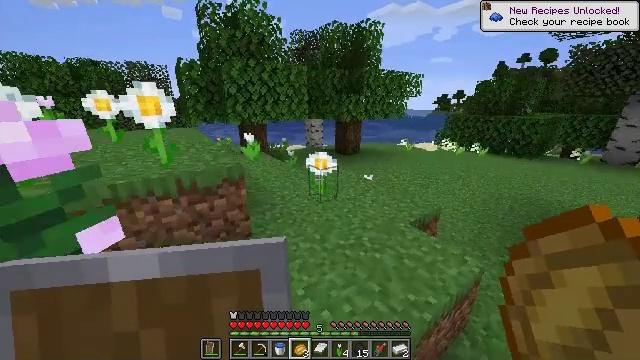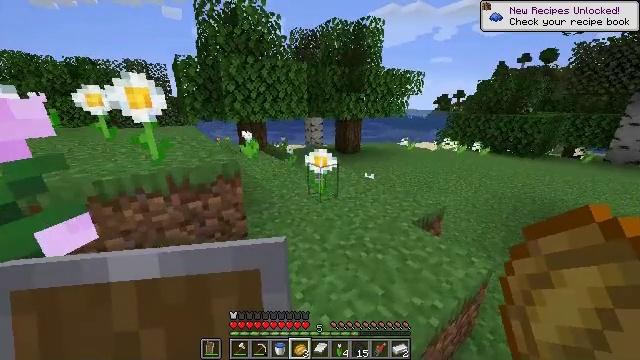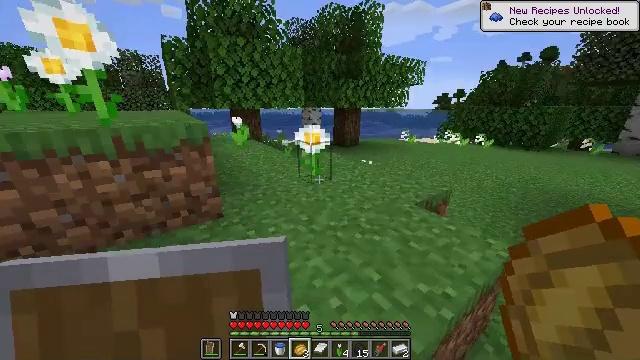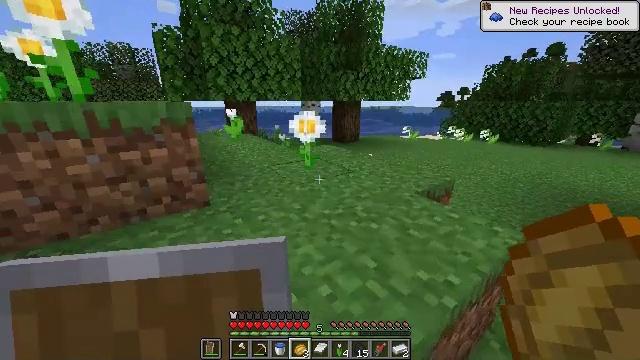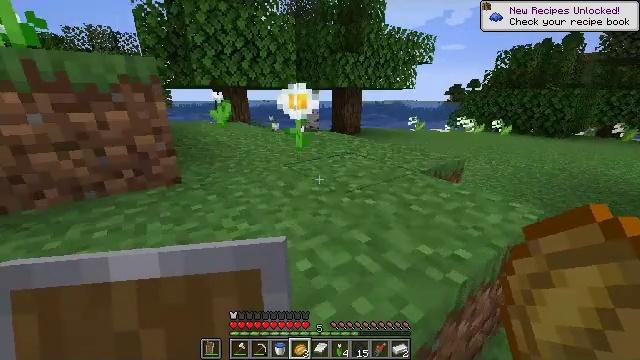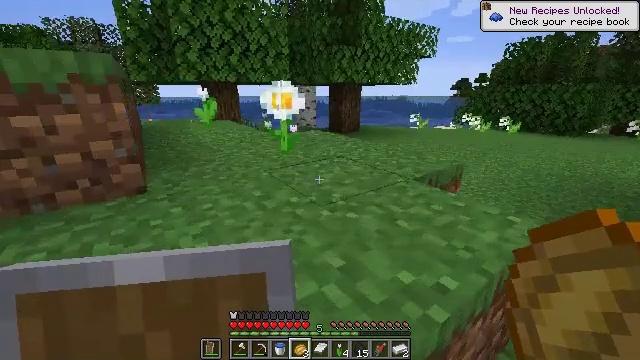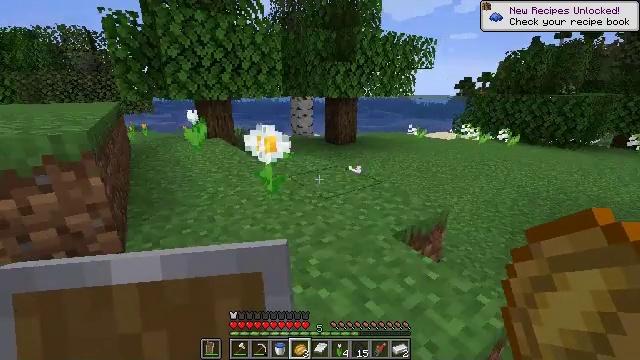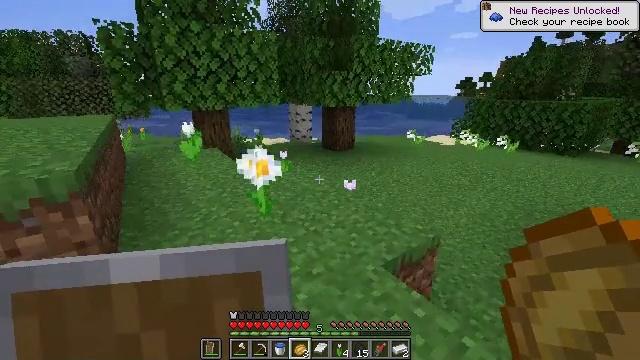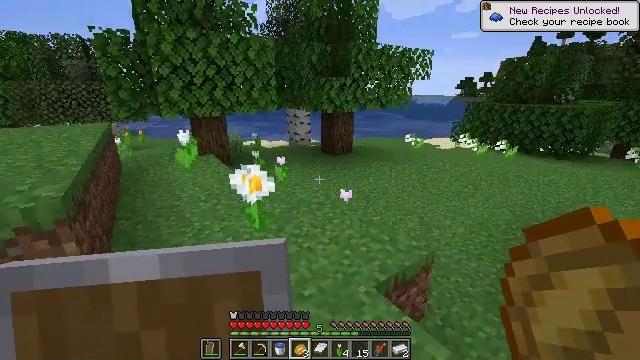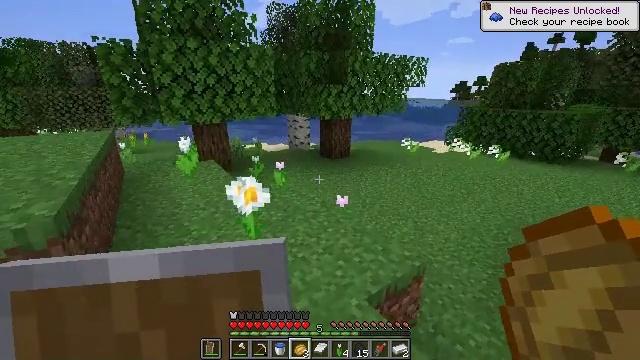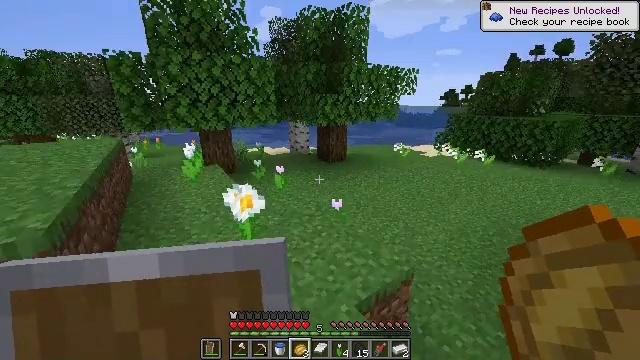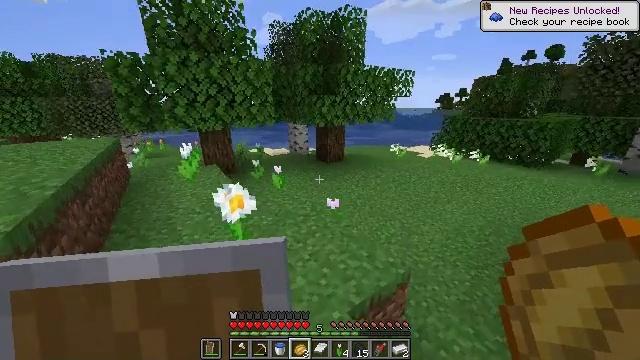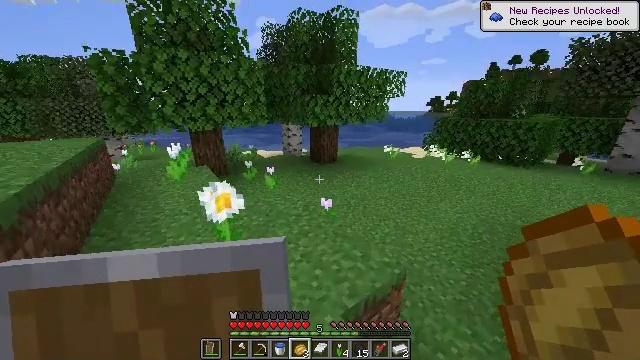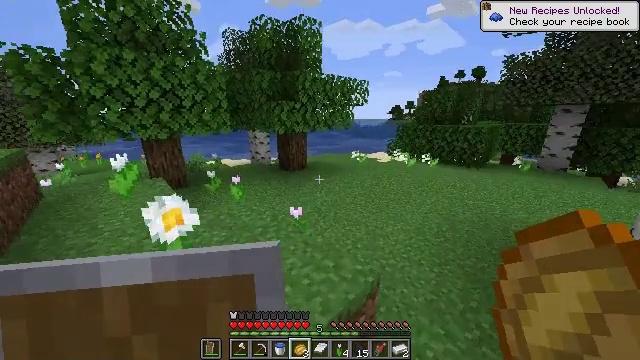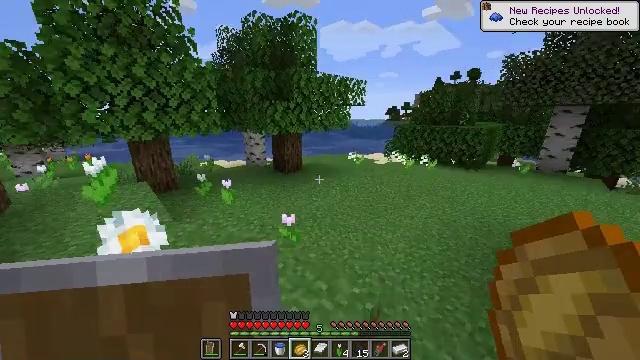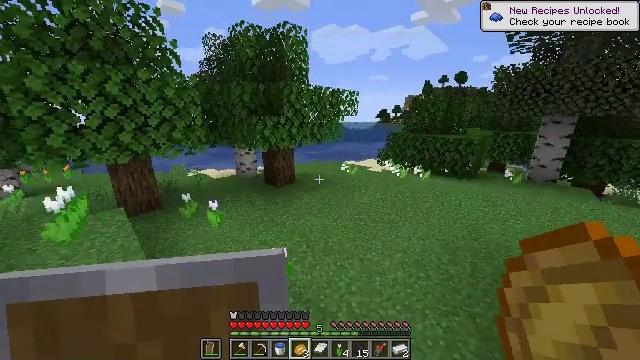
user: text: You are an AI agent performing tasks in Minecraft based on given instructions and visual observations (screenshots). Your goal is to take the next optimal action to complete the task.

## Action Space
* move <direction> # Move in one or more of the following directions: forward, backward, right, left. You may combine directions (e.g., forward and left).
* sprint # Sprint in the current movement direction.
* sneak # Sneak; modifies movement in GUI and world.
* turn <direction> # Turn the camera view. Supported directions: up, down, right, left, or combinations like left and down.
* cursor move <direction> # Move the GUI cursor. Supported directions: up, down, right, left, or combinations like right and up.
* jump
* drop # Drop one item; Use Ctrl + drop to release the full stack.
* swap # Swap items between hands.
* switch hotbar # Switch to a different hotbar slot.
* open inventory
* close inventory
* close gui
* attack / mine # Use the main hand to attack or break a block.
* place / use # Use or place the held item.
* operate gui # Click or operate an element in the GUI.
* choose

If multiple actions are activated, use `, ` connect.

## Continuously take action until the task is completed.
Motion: motion action
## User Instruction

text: Remove a baked potato from the inventory.
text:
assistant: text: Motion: move forward, sprint, jump
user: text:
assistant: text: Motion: move forward, sprint, jump
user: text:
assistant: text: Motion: move forward, sprint, jump
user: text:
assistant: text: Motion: move forward, sprint, jump
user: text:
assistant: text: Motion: move forward, sprint, jump
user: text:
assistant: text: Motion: move forward, sprint, jump
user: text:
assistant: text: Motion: move forward, sprint, jump
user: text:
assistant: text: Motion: move forward, sprint, jump
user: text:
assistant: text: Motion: move forward, sprint, jump
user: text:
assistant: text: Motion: move forward, sprint, jump
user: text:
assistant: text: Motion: move forward, sprint, jump
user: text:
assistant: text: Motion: move forward, sprint, turn right, jump
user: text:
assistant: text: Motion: move forward, sprint, turn right and up, jump
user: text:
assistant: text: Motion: move forward, sprint, jump
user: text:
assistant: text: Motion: move forward, sprint, turn right, jump
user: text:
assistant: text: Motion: move forward, sprint, jump
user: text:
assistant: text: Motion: move forward, sprint, jump
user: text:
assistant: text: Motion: move forward, sprint, jump
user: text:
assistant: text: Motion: move forward, sprint, jump
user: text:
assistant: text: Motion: move forward, sprint, jump
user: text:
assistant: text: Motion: move forward, sprint, jump
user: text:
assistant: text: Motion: move forward, sprint, jump
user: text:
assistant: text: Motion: move forward, sprint, jump
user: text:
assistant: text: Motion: move forward, sprint, jump
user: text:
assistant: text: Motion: move forward, sprint, jump
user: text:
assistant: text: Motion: move forward, sprint, jump
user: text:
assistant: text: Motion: move forward, sprint, turn right, jump
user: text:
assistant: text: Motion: move forward, sprint, turn right and up, jump
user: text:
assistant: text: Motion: move forward, sprint, jump
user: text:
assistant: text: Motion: move forward, sprint, jump